Question: I am developing an application on libgdx and I am trying to play an animation I created on Blender but I continue to get the unknown animation error. I have this code in my method:
'''
model = modelLoader.loadModel(Gdx.files.getFileHandle("i1.g3db", FileType.Internal));
modelInstance = new ModelInstance(model);
modelInstance.transform.rotate(1, 0, 0, -90);
modelInstance.transform.translate(0, 0, -2);
controller = new AnimationController(modelInstance);
controller.setAnimation("moveHand",1);
'''
And this in my method:
'''
camera.update();
camController.update();
controller.update(Gdx.graphics.getDeltaTime());
modelBatch.begin(camera);
modelBatch.render(modelInstance, environment);
modelBatch.end();
'''
I tried to cut out the pieces that are not relevant to the question. Here is a pic of the dopesheet in Blender which shows that I have named my animation appropriately:

Anyone has an idea what might be the problem cause I've been stuck on this one for quite a while, thank you! I have the animation files (.g3db, .blender) uploaded here if anyone feels like opening them:
<URL>
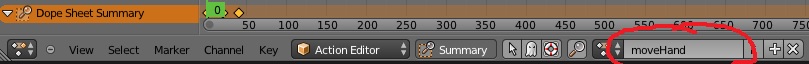
Answer: On a general note: avoid using uppercase (and spaces etc.) in animation names. Also check <URL> for information about using Blender models in LibGDX.
Convert the file to .g3dj using the '-o G3DJ' command line option of 'fbx-conv', e.g. 'fbx-conv -f -o G3DJ i1.fbx' (where '-f' is used to flip texture coordinates). Make sure to update your code to use this G3DJ file instead of the previous G3DB file. Next open the resulting .g3dj file using a text editor (e.g. notepad or the text editor of your ide/eclipse). The file should be easily readable (see <URL> called 'animations'.
If there are no animations in the file, it should looks like '"animations": <URL>.
If there are animations in the file, they are included inside the array (between the '"animations": [' and ']'). Note that animations can take up a lot of space, so the actual line '"animations": [' might be located somewhere in the middle of the file. In that case make sure that the name ('id') of the animation exactly matches the string used to specify the animation.
If the animation is included in the file and the string matches, then enumerate all animations inside the model/modelinstance to ensure they are correctly loaded:
'''
for (Animation anim : modelInstance.animations)
Gdx.app.log("Animation", anim.id);
'''
If the animation is not included in the ModelInstance replace 'modelInstance' with 'model' in this snippet to make sure it is included in the model. If it also isn't included in the Model, make sure to refresh/clean your workspace.